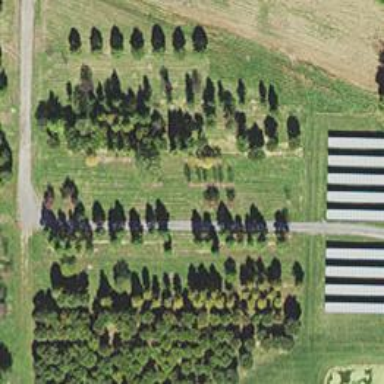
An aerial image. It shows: Orchard.